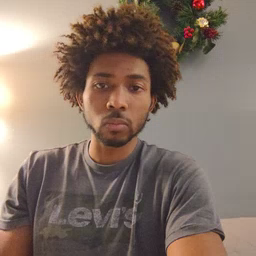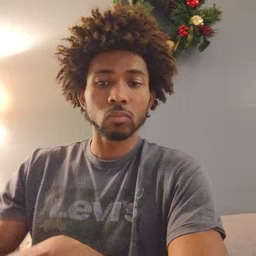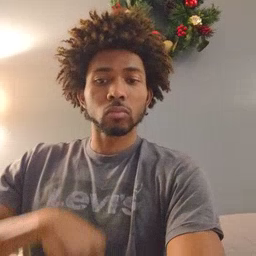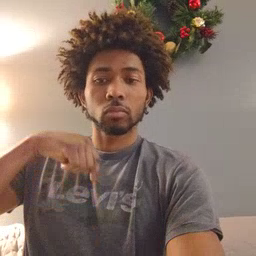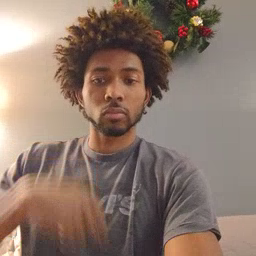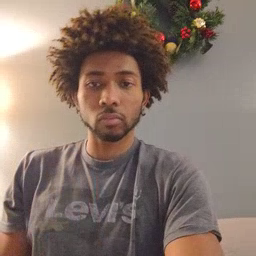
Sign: zipper